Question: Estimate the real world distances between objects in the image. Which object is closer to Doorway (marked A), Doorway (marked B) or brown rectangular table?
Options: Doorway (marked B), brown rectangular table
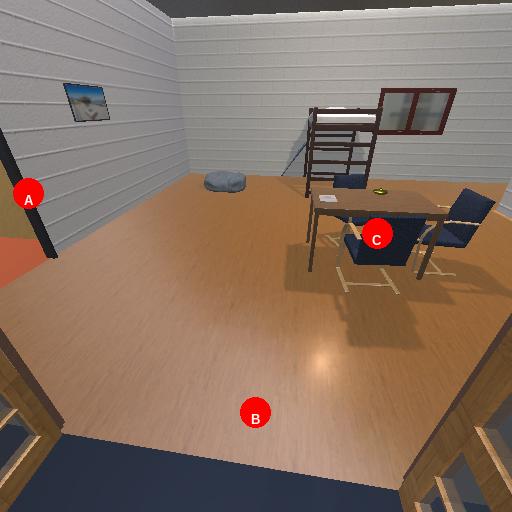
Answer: Doorway (marked B)